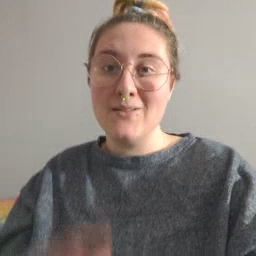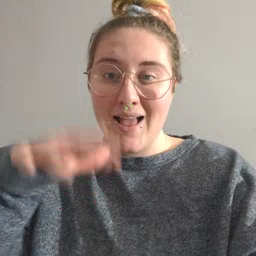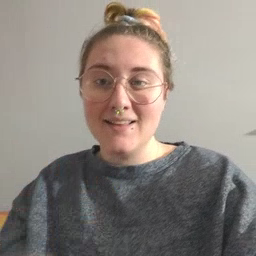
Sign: rain